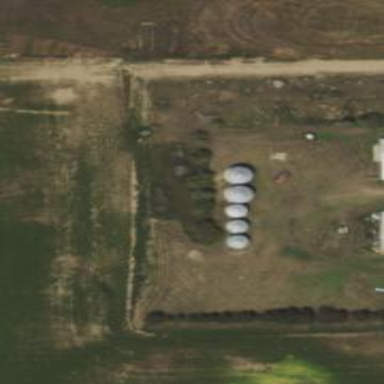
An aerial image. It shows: Silo.